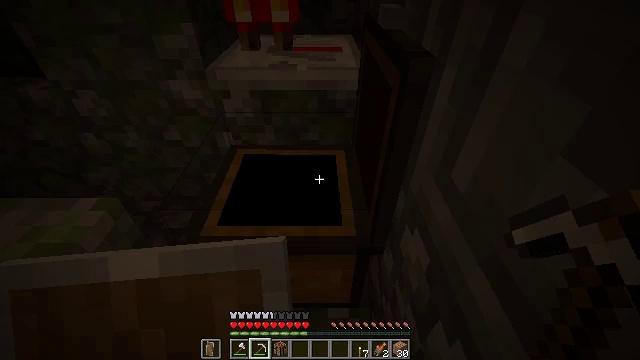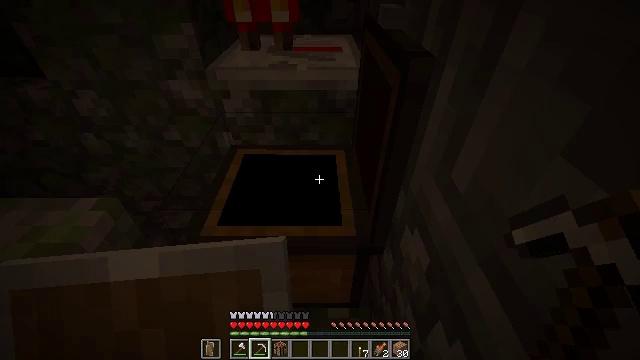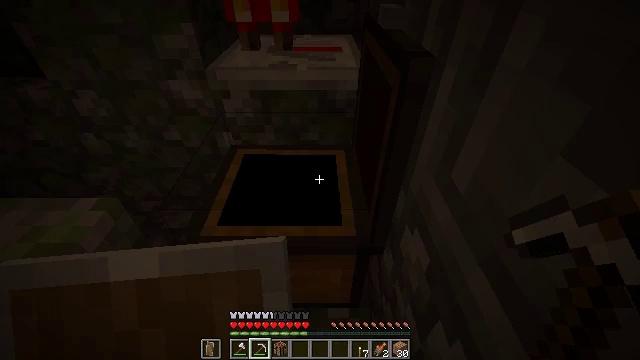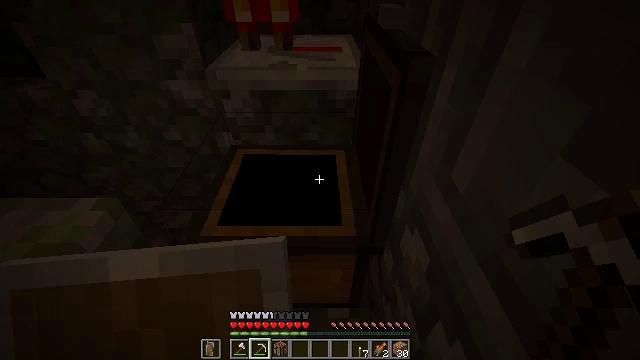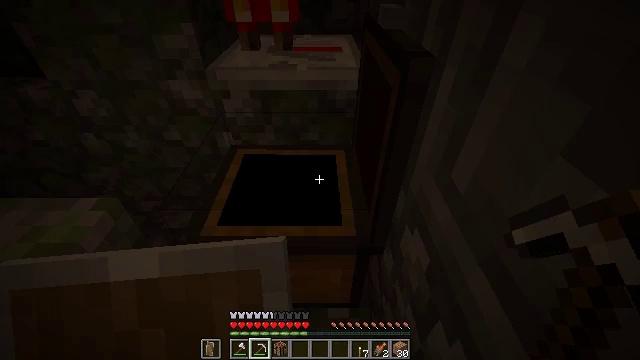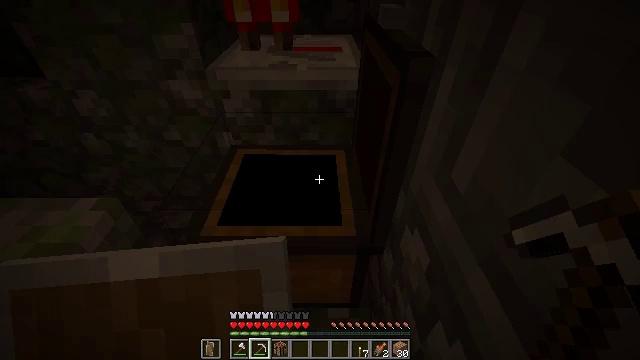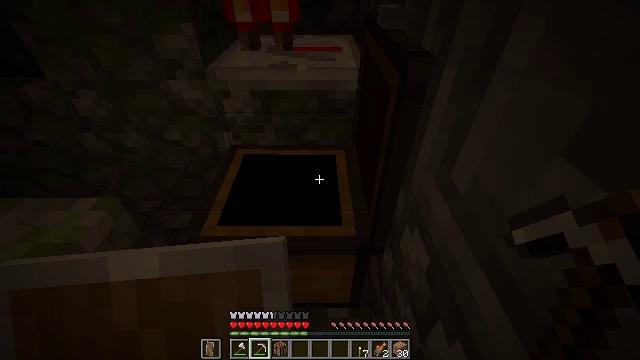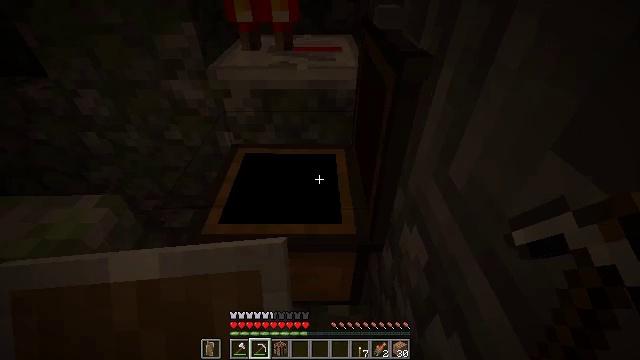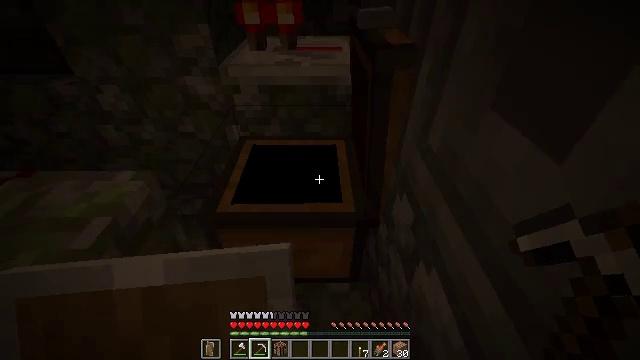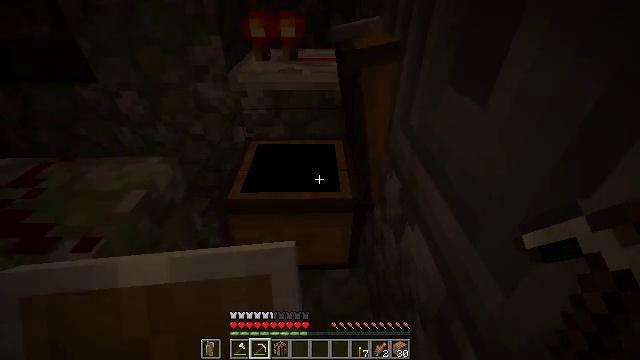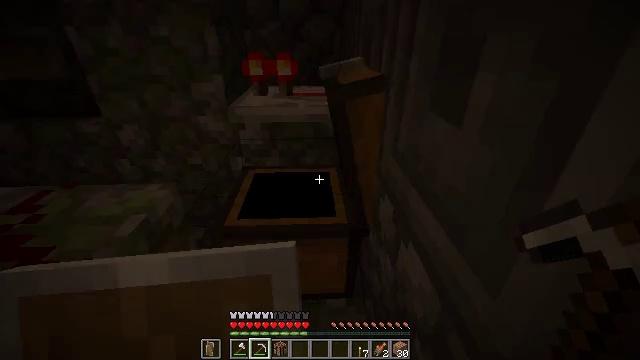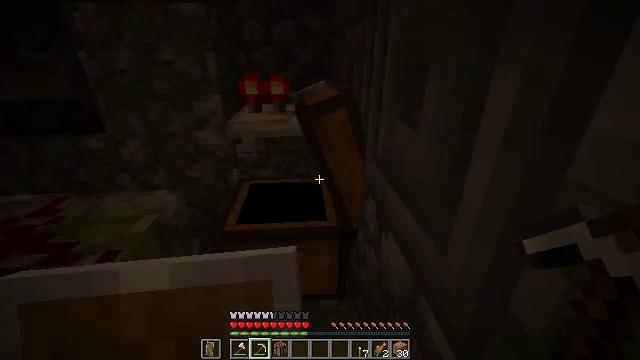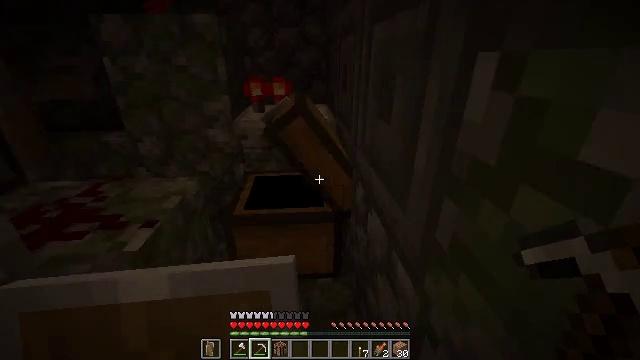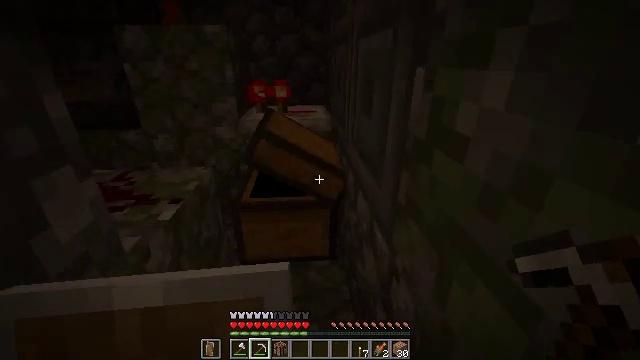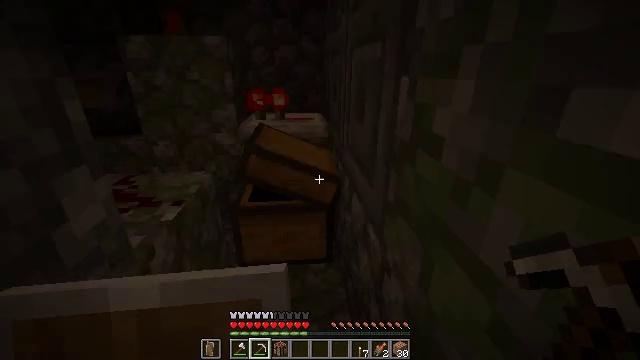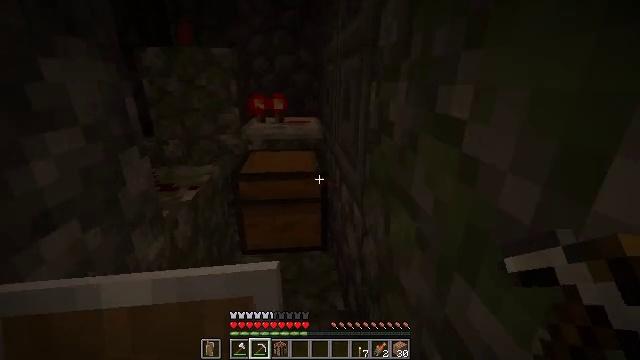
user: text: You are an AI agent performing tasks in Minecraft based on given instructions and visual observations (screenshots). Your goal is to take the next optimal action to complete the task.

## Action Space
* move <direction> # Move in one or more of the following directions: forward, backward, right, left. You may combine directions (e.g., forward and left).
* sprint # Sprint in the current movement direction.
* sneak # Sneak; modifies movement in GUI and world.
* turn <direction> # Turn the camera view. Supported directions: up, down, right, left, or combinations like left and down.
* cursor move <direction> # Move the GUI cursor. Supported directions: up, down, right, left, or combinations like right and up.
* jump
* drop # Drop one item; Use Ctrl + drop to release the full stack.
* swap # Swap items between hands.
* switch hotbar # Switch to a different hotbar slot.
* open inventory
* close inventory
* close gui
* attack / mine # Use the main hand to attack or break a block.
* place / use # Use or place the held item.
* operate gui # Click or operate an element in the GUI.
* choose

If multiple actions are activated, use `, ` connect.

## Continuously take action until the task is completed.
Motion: motion action
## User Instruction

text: Gather vines from trees or structures.
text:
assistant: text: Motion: close gui
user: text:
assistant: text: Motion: open inventory
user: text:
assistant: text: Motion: open inventory
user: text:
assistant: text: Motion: no_op
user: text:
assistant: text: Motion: no_op
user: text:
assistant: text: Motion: no_op
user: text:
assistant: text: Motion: move back
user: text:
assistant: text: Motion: move back
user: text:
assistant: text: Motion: move back, turn up
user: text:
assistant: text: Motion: move back, turn right and up
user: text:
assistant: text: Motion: move back, turn right and up
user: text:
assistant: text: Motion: move back
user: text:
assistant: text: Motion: move back
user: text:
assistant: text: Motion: move back, turn up
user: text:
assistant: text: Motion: move back, turn up
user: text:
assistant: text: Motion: move back, turn up
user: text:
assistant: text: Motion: move back, turn up
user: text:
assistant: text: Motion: move back, turn up
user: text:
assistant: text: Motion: turn left and up
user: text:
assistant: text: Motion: no_op
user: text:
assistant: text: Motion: no_op
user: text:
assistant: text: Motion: no_op
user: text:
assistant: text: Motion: no_op
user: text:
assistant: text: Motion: no_op
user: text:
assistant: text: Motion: no_op
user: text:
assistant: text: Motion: no_op
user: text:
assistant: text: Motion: no_op
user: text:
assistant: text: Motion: no_op
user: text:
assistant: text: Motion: no_op
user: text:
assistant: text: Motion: no_op